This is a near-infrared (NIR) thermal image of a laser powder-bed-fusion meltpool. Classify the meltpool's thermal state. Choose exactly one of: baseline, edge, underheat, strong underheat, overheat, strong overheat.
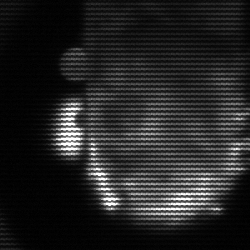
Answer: baseline